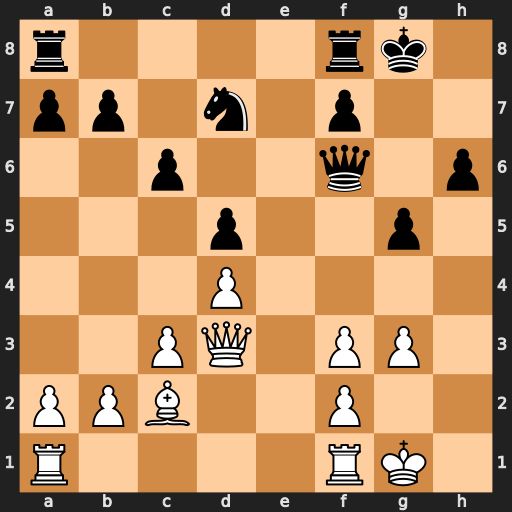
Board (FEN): r4rk1/pp1n1p2/2p2q1p/3p2p1/3P4/2PQ1PP1/PPB2P2/R4RK1
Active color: w
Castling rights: -
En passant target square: -
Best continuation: Qh7#